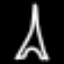
Label: The Eiffel Tower